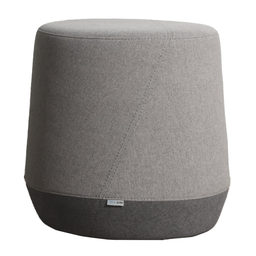
Label: furniture